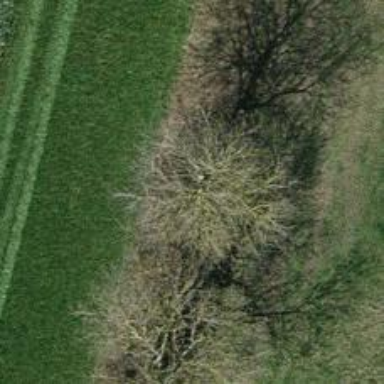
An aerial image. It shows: Broadleaved tree in natural setting.